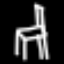
Label: chair